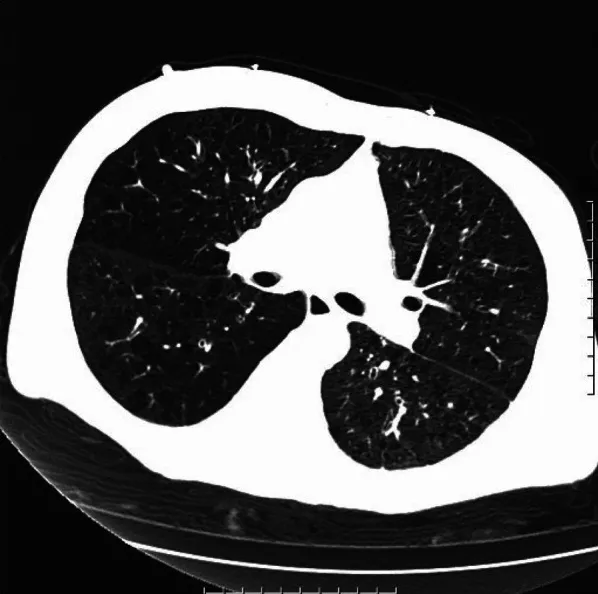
Chronic bronchitis and emphysema with multiple bulla formation; both lungs scattered in fibrous foci.
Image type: radiology (ct)